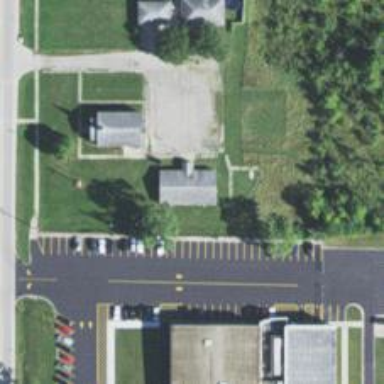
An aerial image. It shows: School.